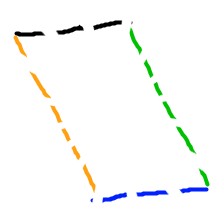
Shape: parallelogram